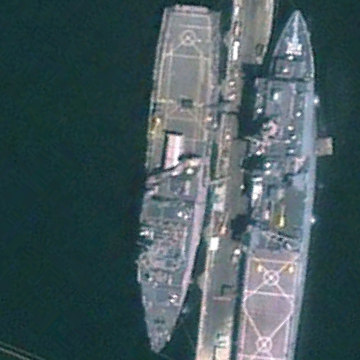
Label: combat